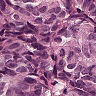
Metastatic tissue present: yes